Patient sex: F
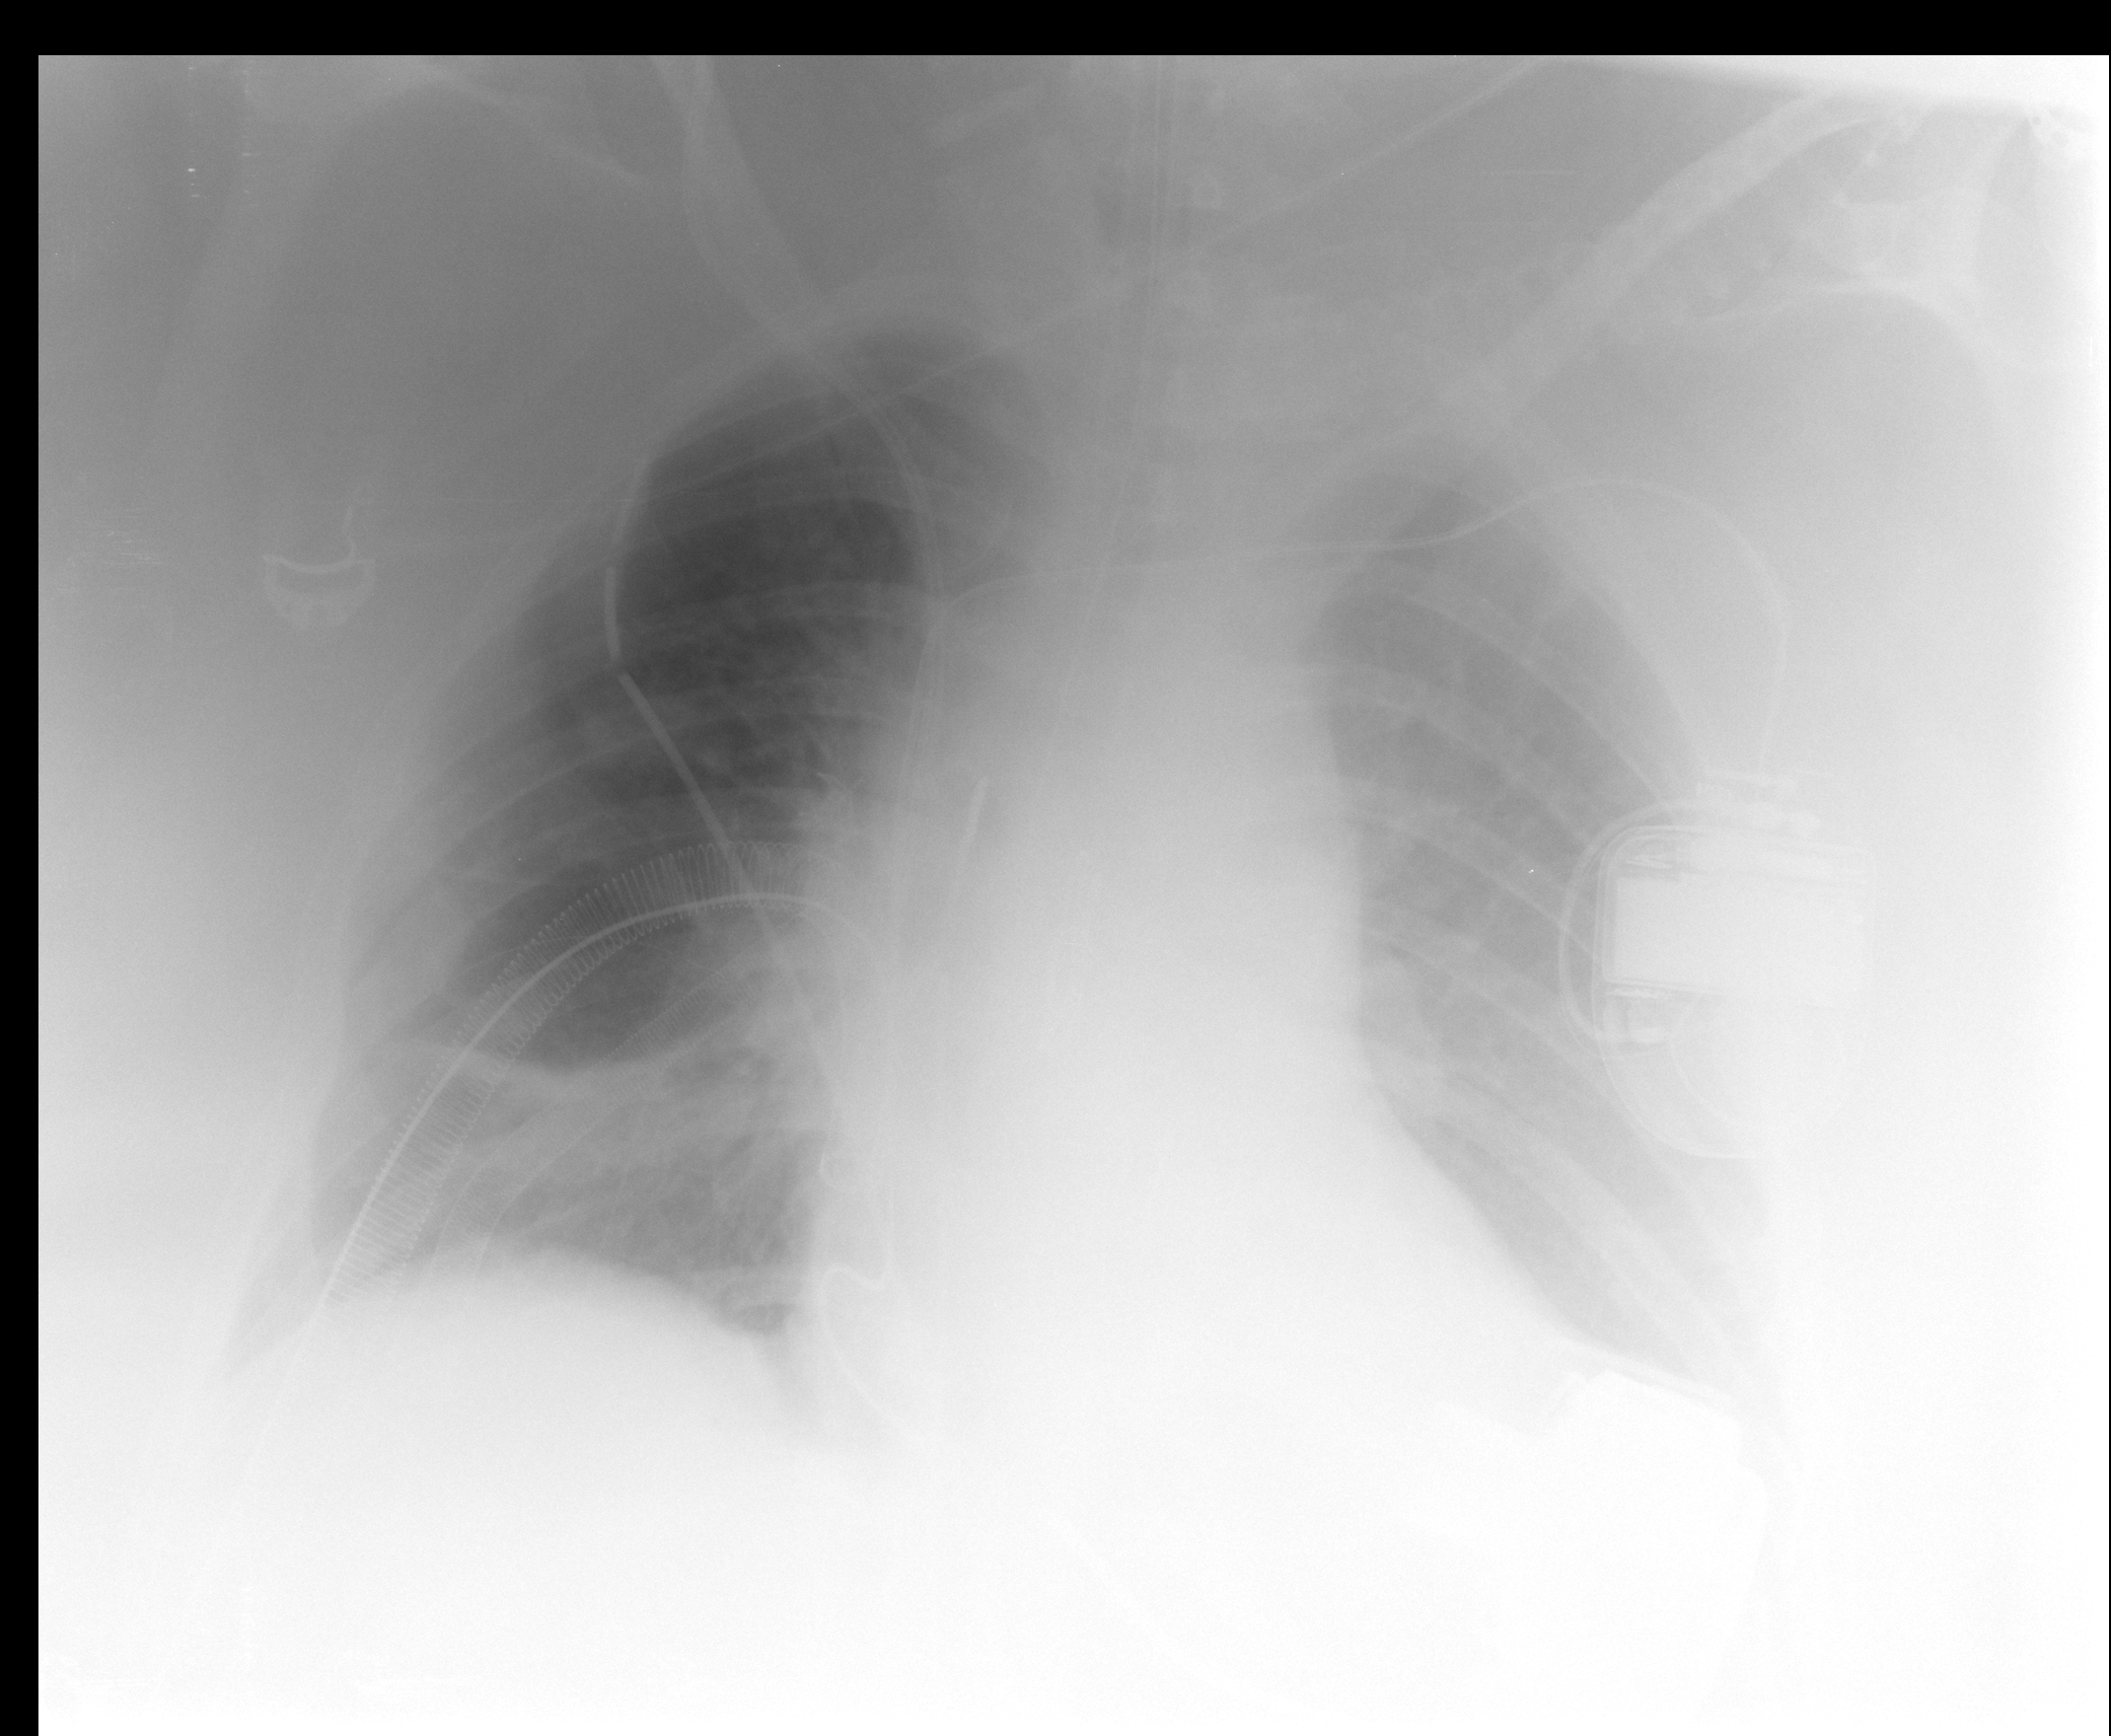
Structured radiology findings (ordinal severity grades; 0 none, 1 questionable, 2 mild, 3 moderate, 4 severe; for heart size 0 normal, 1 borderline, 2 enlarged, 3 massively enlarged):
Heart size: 0
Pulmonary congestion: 0
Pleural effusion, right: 0
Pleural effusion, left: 2
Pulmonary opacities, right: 0
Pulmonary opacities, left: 0
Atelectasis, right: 1
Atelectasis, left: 2